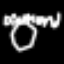
Label: diamond